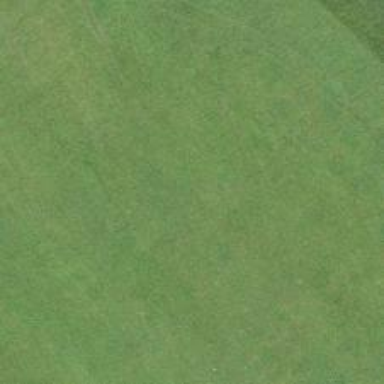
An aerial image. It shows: View of golf hole.